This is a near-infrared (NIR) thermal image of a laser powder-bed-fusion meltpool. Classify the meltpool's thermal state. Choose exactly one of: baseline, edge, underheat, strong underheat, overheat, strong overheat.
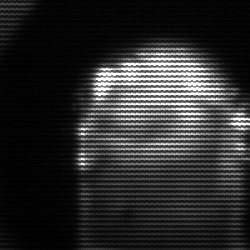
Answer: baseline